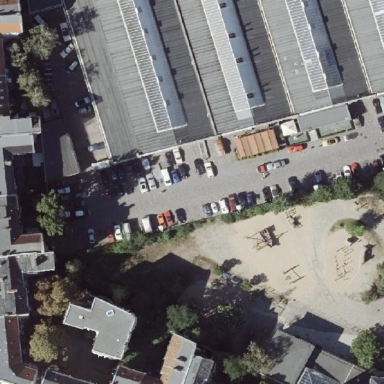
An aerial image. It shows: Playground area for leisure activities on the land.